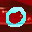
Label: 0